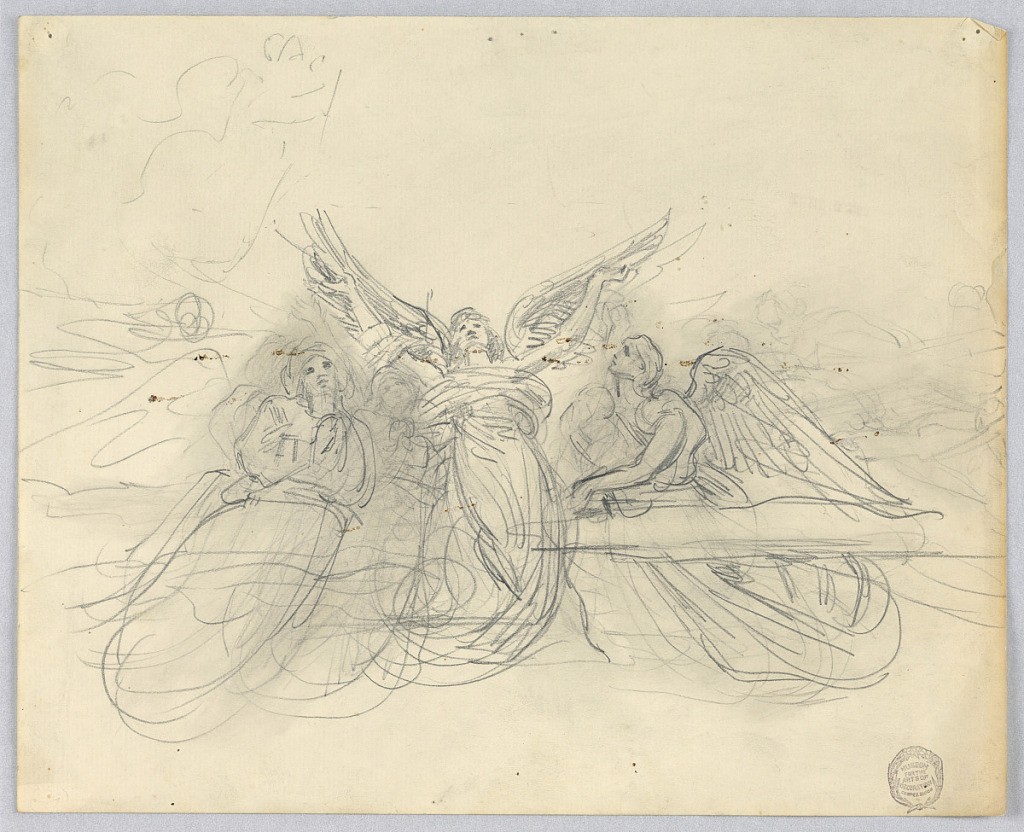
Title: Group of Angels
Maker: Francis Augustus Lathrop, American, 1849–1909
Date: ca. 1895
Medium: Graphite on laid paper
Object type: Drawing
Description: Central angel facing frontally with arms upraised. Angel to right in left profile, with a cloud. Others at right with hands folded.